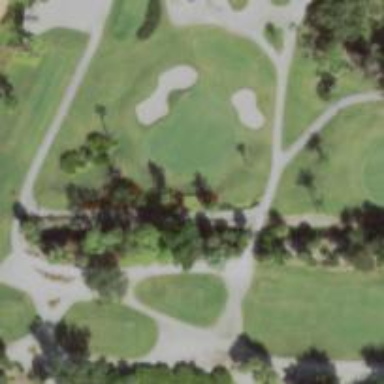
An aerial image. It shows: Golf hole.